Question: I have multiple actions running at the same time. When Action 1 is finished - it's followed up by Action Nr.2, then 3, then 1 or 9 or 9 again or 10 or 7... in random sequence.

1. Store data which I get as the result of the Action/activity.
2. Retrieve This data when the same Action continues!
-
1. Start program.
2. First step is to check if Data for new Activity exists - for that reason we grab ID and do the checking.
3. Since it's our new/first Action/Activity there isn't any past data, so by the end of the action we create and save new data into some kind of dynamic storage. string[,] ID123 = new string[2, 3] { { "120", "200", "#ffc90e" }, { "380", "200", "#22b14c" } };
4. When Action 1 is finished, Action 2 starts, Practically, we do the same as what we did in p.3. string[,] ID456789 = new string[2, 3] { { "10", "5", "#40" }, { "6", "8", "#80" } };
5. Now it's Activity 1 again! We identify it by the unique ID. This time, if we search for existing data- we will find this: string[,] ID123 = new string[2, 3] { { "120", "200", "#ffc90e" }, { "380", "200", "#22b14c" } };
6. Now I do some editing + adding new values if needed. Continue.
One of the simplest solutions that I've thought of was - to simply create a temporary file with the ".txt" name. Unfortunatelly I'll be having up to 10-15 actions running at the same time so this approach won't be as fast as if I just recorded everything into memory.. sql? txt?
Some facts:
- ID are always different for Activities- I don't know precise Activity count (varies between 10 and 15)- I'll need to store an array type data, i.e.
string[,] array: 1, 15, 32, 12
2, 11, efg, 0
5, 9, 5, abc
...
- similar question: <URL>
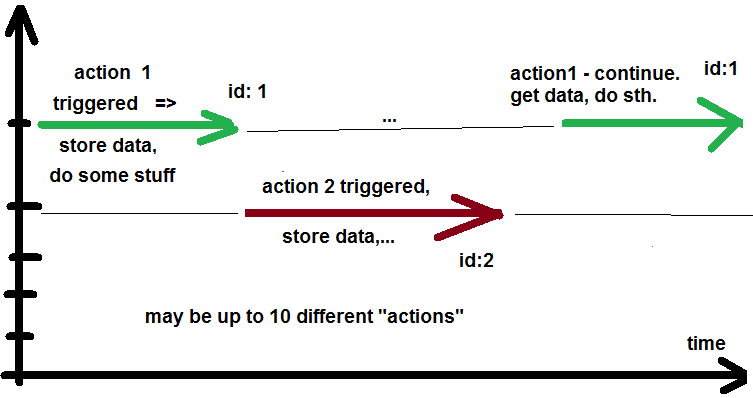
Answer: It's unclear what you're trying to accomplish here, where and how actions enter this chain and how you need to deal with them.
As far as keeping track of what's currently in process, all you need is proper concurrency. There are several objects built into .NET 4.0 that you can use, or you can create your own. Since this data is dynamic, it probably shouldn't be persisted, unless you expect your process to be able to pick up exactly where it left off after being terminated. So, you could, for example, use a 'ConcurrentDictionary<string, string[,]>' that will store two-dimensional arrays, keyed by an ID string which must be unique within the Dictionary (even if the arrays of two IDs have the same dimensions and values). Concurrency-checking is built-in, meaning you can have multiple threads performing multiple actions against this Dictionary without worrying about "race conditions" where two threads may attempt to read or write the same thing at the same time.
Be aware that data in memory as part of your process will cease to exist when the process ends, for whatever reason. If you don't want that to happen, you can have a thread whose job it is to persist the ConcurrentDictionary's contents to a file or database. Since it's one thread, reading from a thread-safe collection of data, the problems of concurrencies in file writing are largely avoided AS LONG AS one record in the ConcurrentDictionary doesn't depend upon data in another (you can still deal with cases where one record does depend on another, but it gets more complex). This thread can be "kicked off" during the performance of other actions, or based on a Timer, or whatever you choose to meet your needs.